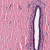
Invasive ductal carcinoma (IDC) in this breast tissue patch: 0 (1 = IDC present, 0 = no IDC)